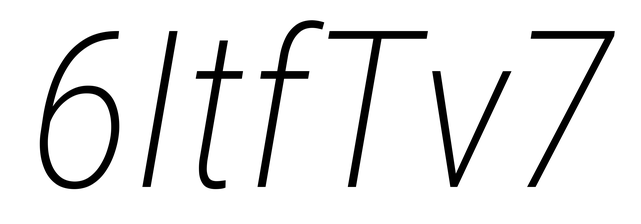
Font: Roboto-Italic_Condensed_ExtraLight_Italic